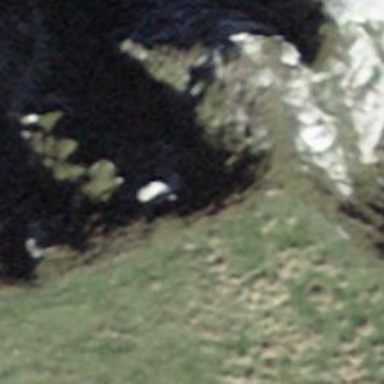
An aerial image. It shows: Cliff in nature.